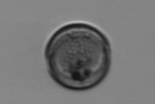
Label: Thalassiosira